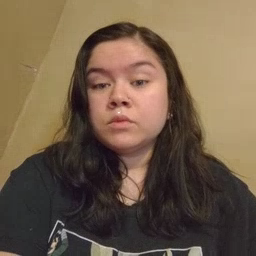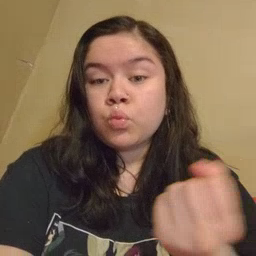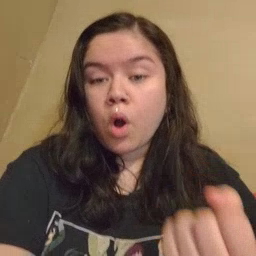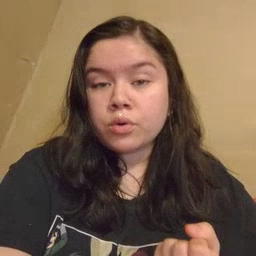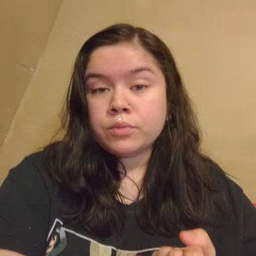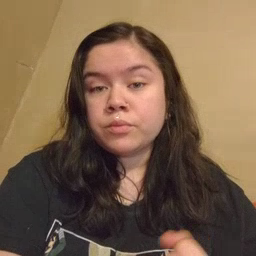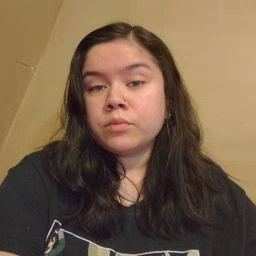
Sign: drawer